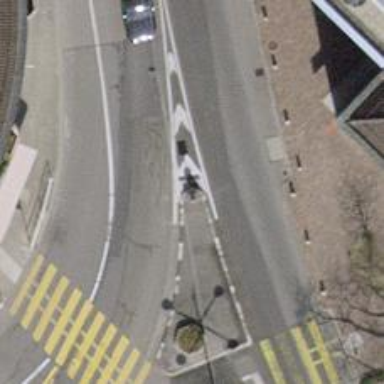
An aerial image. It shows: Bollard.